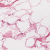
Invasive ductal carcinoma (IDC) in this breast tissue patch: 0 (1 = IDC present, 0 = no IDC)